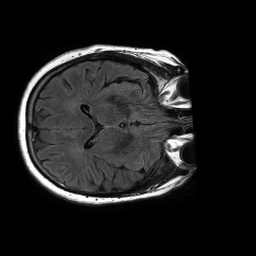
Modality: FLAIR
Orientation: axial
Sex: female
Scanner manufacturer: philips
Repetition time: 11 s
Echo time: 0.125 s